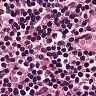
Metastatic tissue present: no